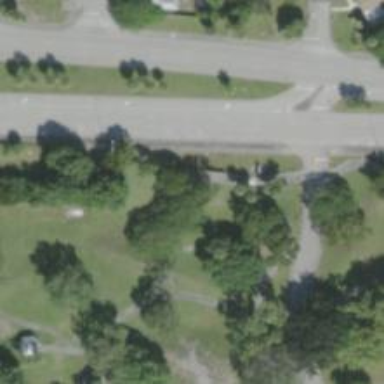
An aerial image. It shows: Disc golf basket.